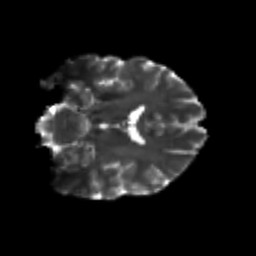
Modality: T2w
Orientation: coronal
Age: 29
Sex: male
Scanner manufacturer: siemens
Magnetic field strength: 3 T
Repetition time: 3.5 s
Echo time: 0.104 s